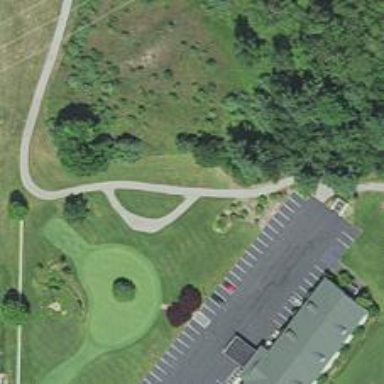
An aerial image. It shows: Path for both roads and golfers.